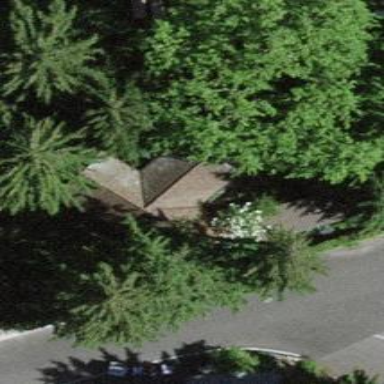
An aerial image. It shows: Shed.